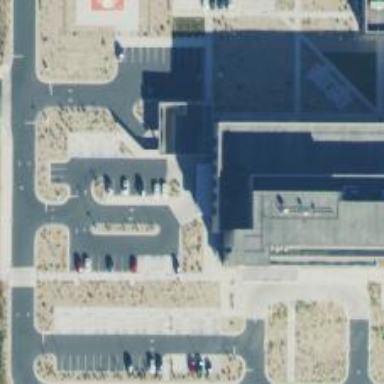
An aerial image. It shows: Entrance designated for emergency ward.